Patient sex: F
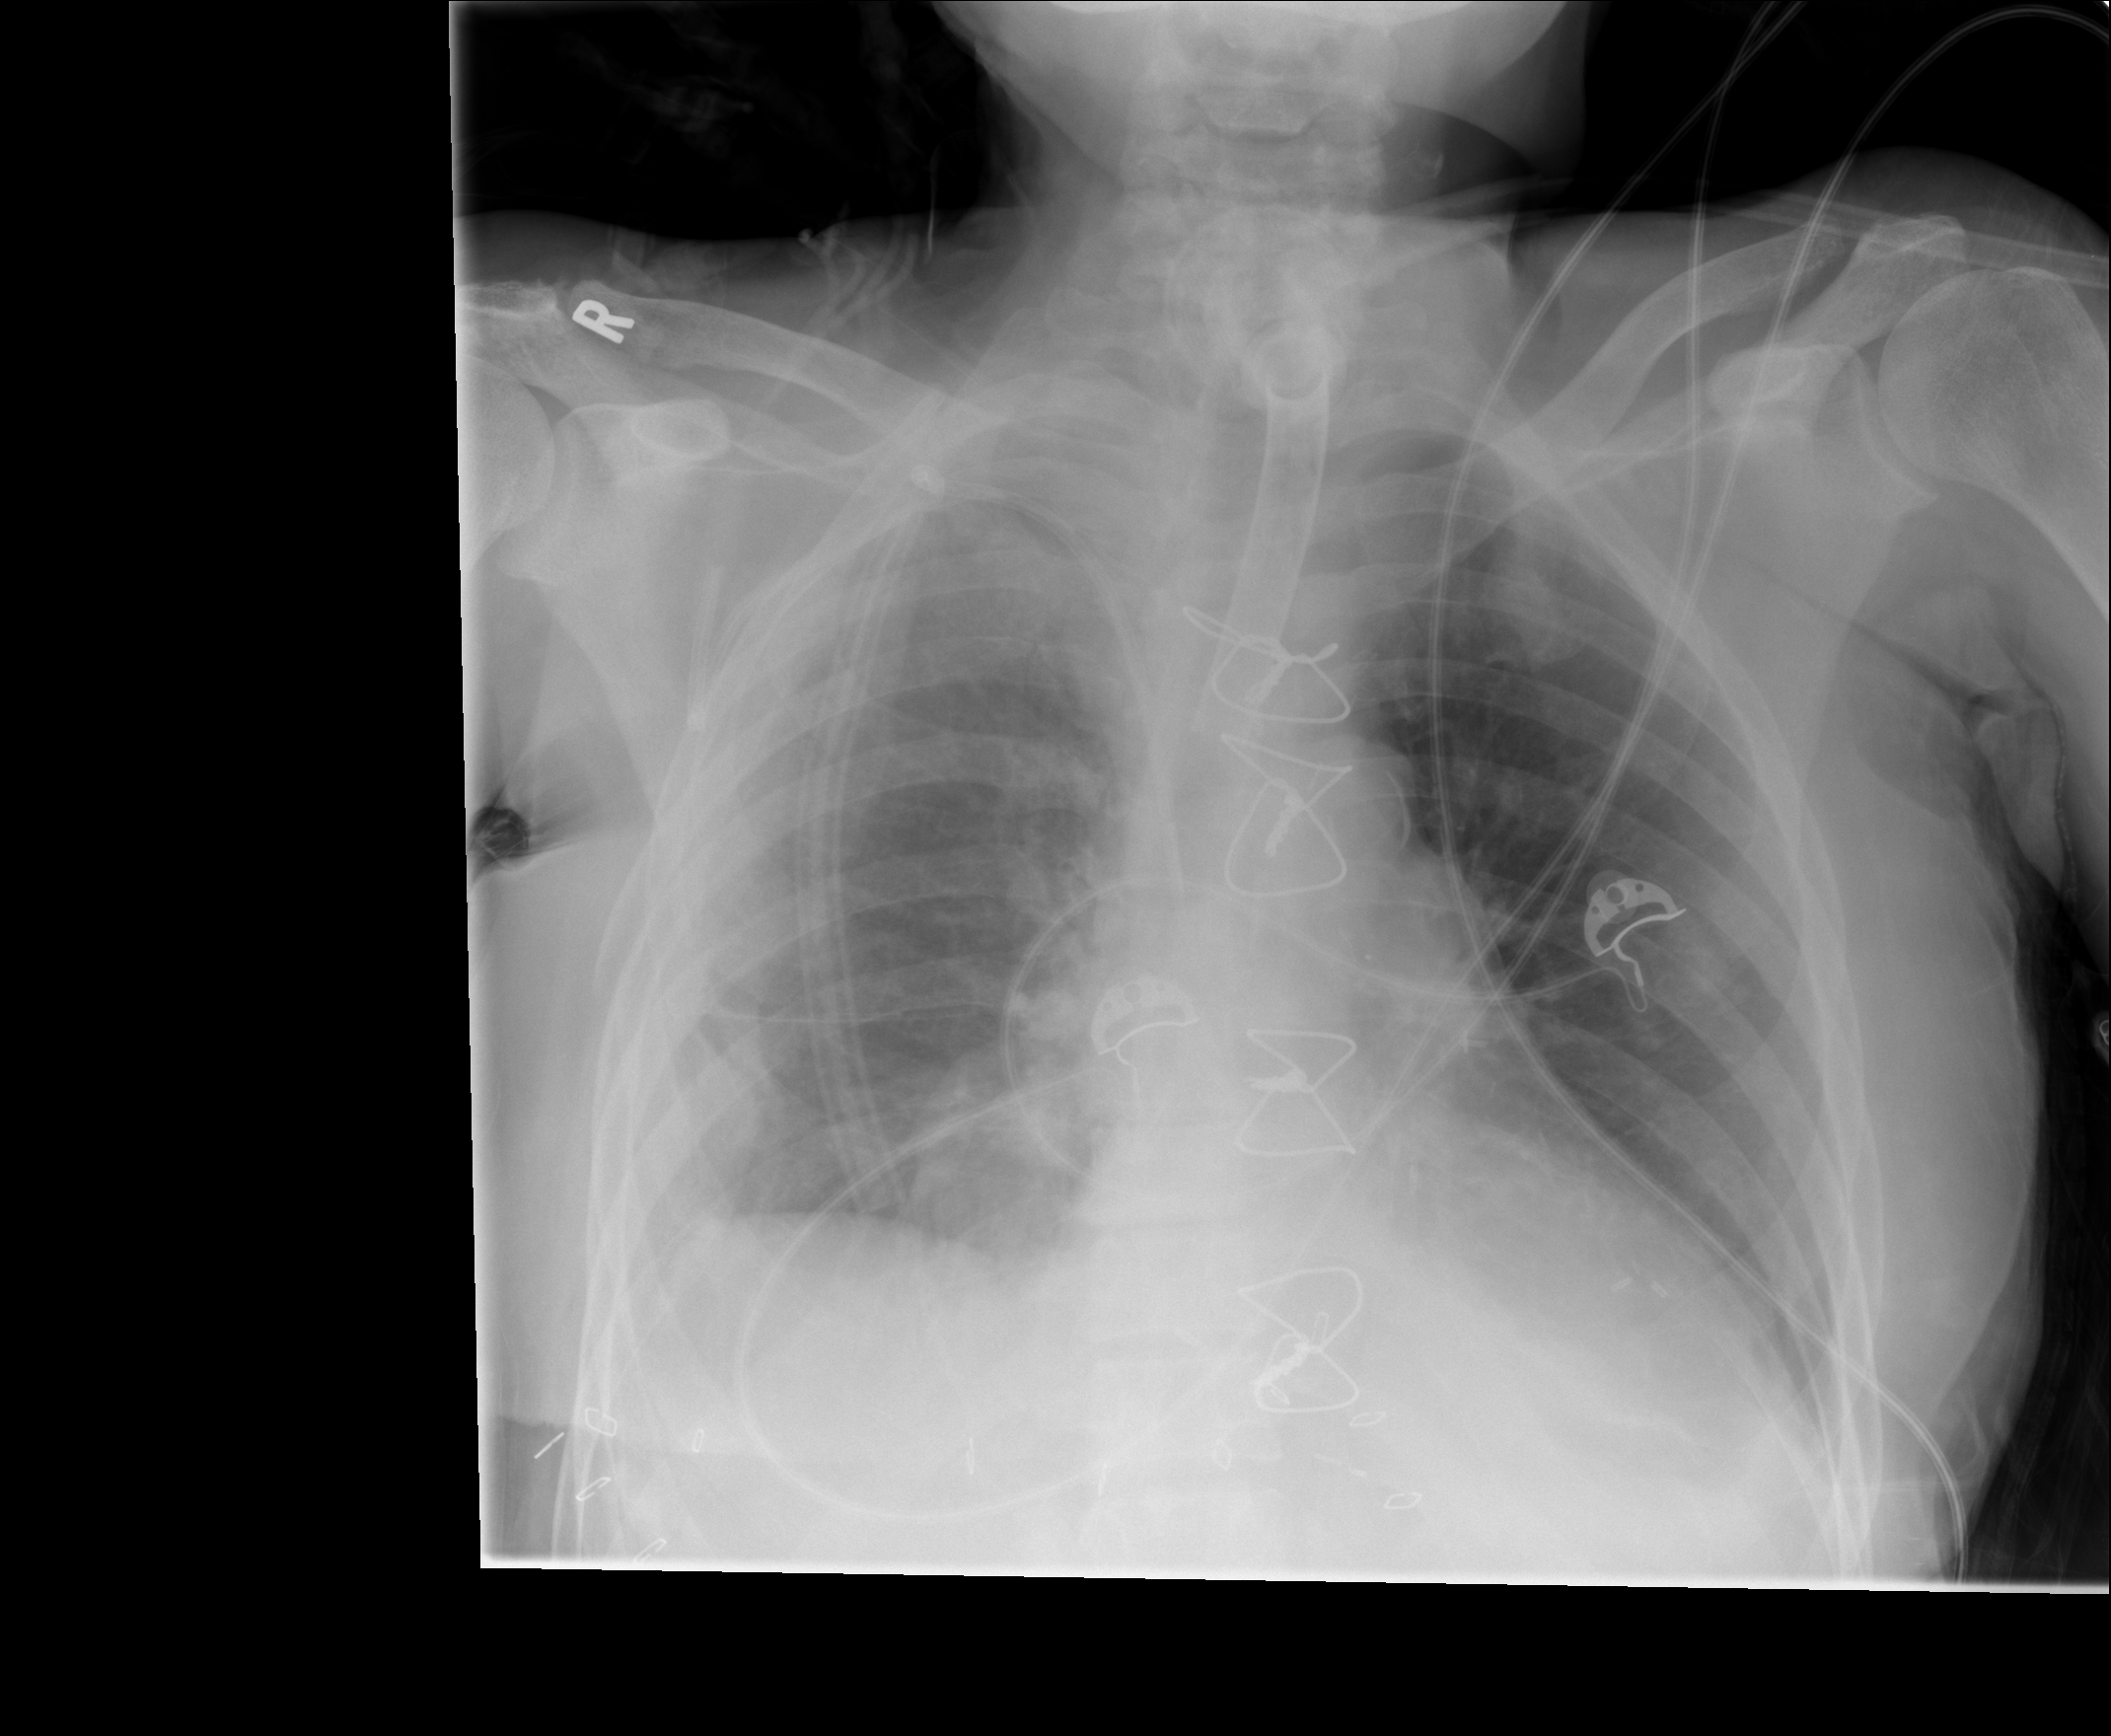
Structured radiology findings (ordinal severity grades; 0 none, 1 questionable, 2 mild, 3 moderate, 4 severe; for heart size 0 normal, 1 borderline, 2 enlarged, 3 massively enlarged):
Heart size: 2
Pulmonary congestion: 2
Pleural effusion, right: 3
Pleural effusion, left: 2
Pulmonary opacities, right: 0
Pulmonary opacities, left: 0
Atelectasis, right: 3
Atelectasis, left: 2